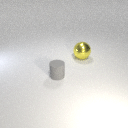
large yellow metal sphere behind small gray rubber cylinder